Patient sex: M
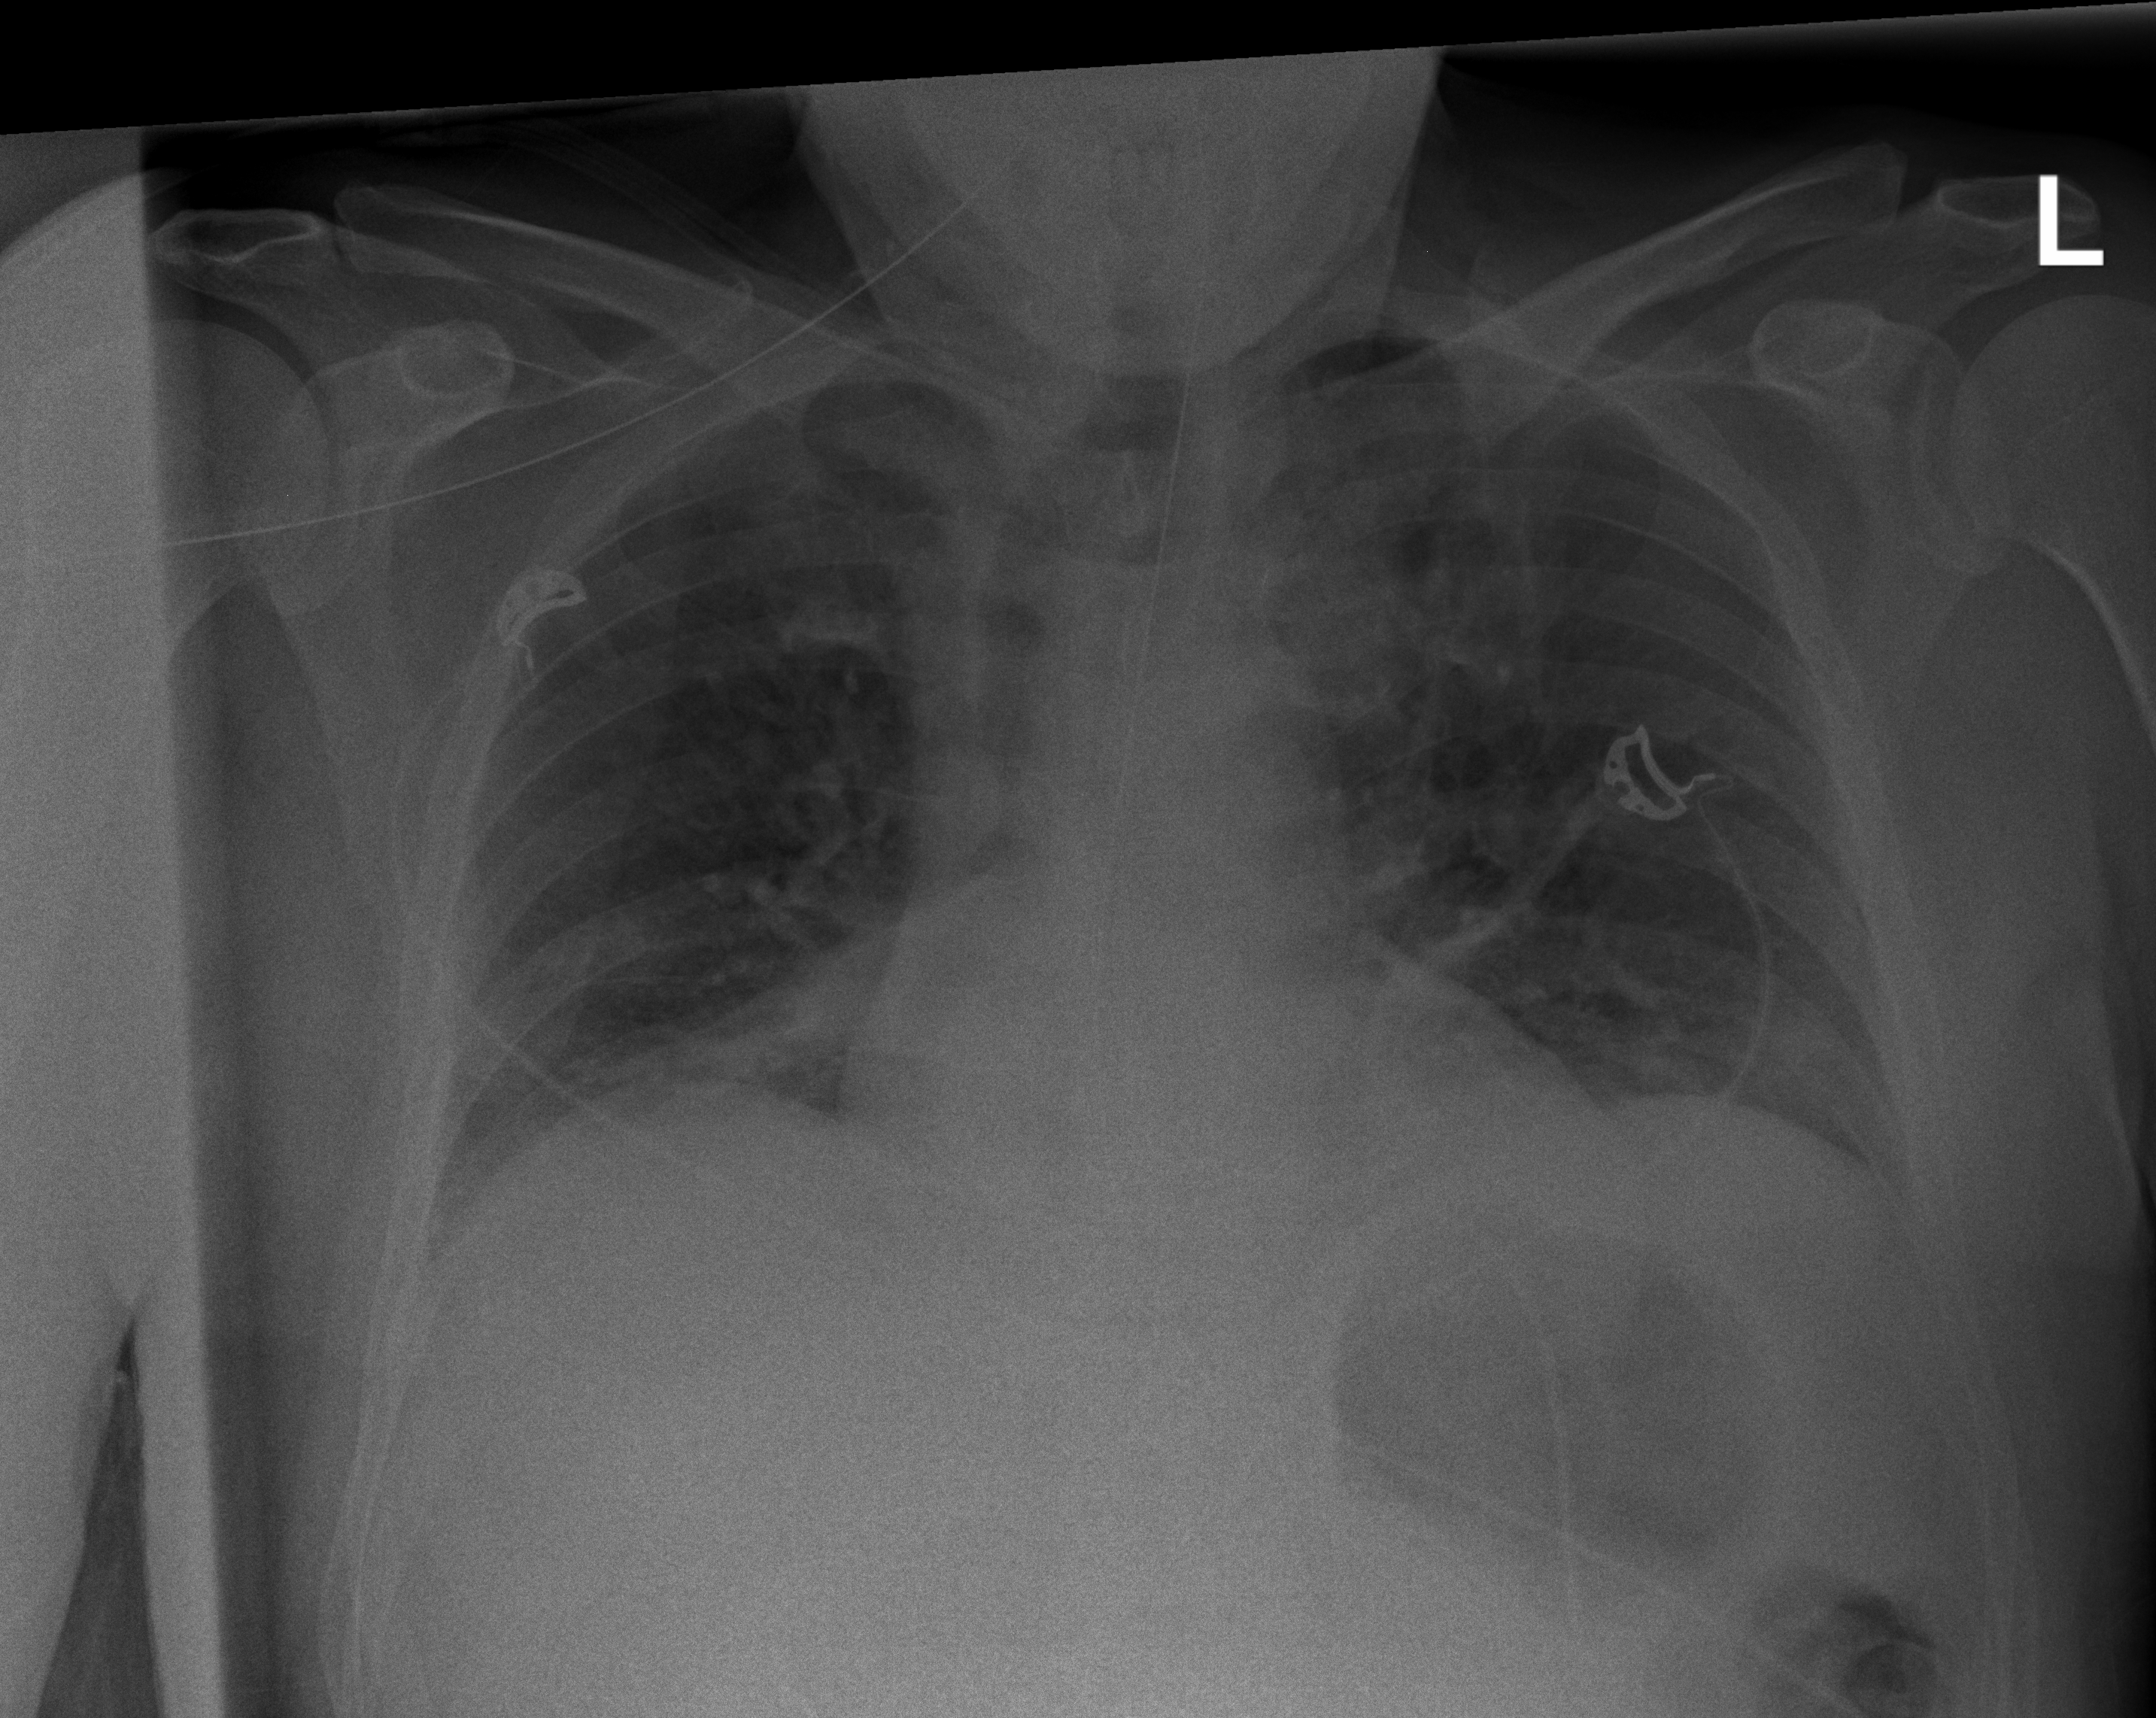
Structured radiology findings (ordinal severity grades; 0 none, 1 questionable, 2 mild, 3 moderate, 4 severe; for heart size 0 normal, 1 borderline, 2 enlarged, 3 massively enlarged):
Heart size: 0
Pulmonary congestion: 2
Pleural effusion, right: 2
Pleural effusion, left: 2
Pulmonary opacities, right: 2
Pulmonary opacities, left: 2
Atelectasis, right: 2
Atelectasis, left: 2